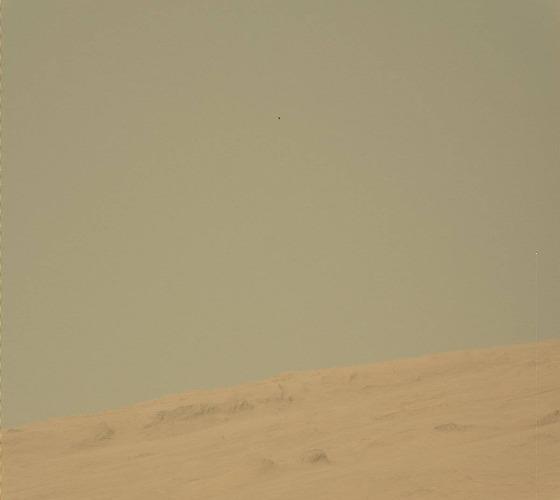
Terrain classes present: Gravel / Sand / Soil, Sky / Distant Mountains